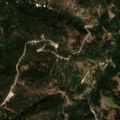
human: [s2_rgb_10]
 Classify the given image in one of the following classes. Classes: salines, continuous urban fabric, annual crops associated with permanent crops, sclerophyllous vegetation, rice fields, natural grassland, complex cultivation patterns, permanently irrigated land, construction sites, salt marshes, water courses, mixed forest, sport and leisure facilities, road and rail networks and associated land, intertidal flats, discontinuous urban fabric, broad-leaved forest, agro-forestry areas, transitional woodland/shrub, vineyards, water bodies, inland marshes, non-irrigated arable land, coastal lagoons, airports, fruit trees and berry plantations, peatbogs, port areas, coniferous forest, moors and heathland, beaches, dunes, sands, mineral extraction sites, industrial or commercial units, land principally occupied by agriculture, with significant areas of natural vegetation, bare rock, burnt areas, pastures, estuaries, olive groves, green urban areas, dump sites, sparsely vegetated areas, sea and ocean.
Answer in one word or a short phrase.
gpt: coniferous forest, mixed forest